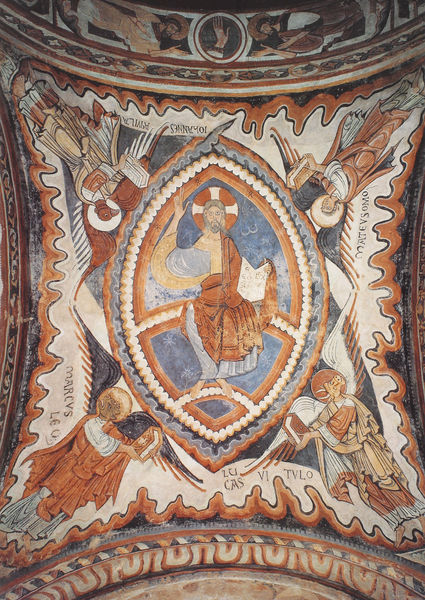
Titel: Pantheon San Isidoro von León
Standort: Léon, S. Isodoro (EU - E)
Schlagwörter: blau, flügel, weiß, sitzen, orange, stuhl, dach, rot, ornament, bibel, johannes, rahmen, kirche, gewand, decke, oval, engel, vase, vier, buch, medaillon, kunst, malen, christus, jesus, romanik, segen, mönch, heilige, deckengemälde, fresko, erzengel, kirsche, christi, romanisch, latein, markus, apostel, evangelisten, deckenfresko, freso, kopfüber, lukas, mittelatler, buc, evangelien, heilligenschein, matthaeus, ei, heiligenschirm